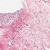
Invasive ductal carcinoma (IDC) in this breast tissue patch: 0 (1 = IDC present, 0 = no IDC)